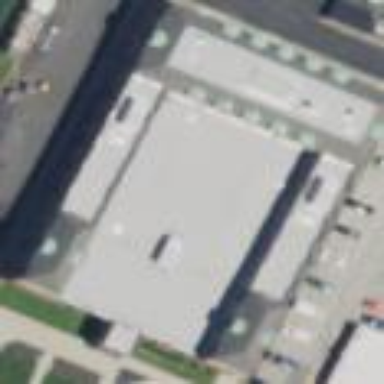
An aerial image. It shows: Building.